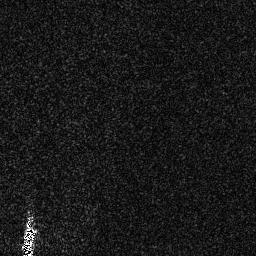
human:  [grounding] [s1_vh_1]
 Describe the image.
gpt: In the satellite image, there is  <ref>1 medium ship </ref> <box>[[8, 84, 14, 99, 0]]</box> located at bottom left.